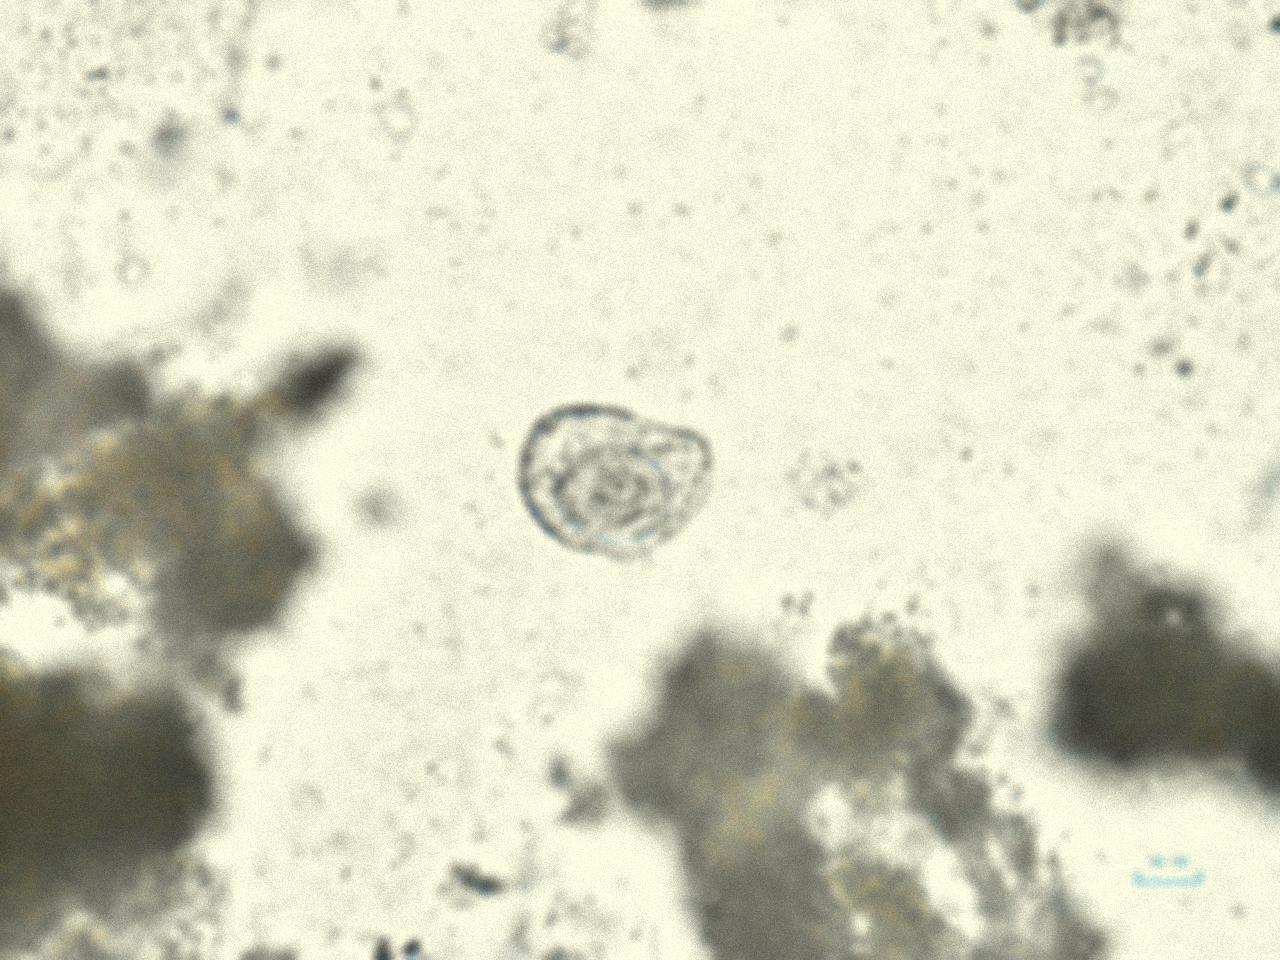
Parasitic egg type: Hymenolepis nana